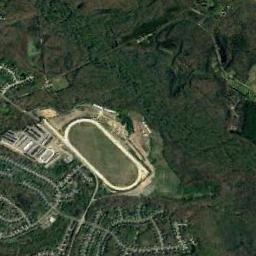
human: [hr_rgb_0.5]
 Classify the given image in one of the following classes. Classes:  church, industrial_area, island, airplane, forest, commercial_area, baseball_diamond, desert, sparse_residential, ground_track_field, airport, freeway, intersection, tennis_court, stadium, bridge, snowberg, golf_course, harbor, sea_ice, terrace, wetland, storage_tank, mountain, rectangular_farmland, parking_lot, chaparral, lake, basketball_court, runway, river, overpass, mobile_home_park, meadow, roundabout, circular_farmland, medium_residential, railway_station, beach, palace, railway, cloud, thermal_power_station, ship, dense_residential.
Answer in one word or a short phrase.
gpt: ground_track_field